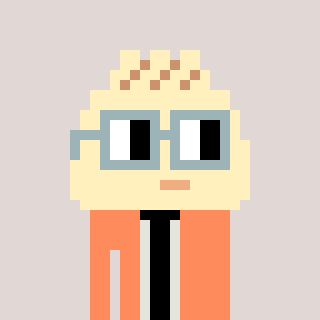
a pixel art character with square dark gray glasses, a porkbao-shaped head and a peachy-colored body on a warm background